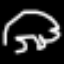
Label: frog